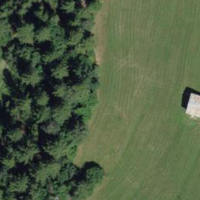
EUNIS habitat code: 24
Species observed at this site:
Parnassia palustris